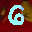
Label: 6